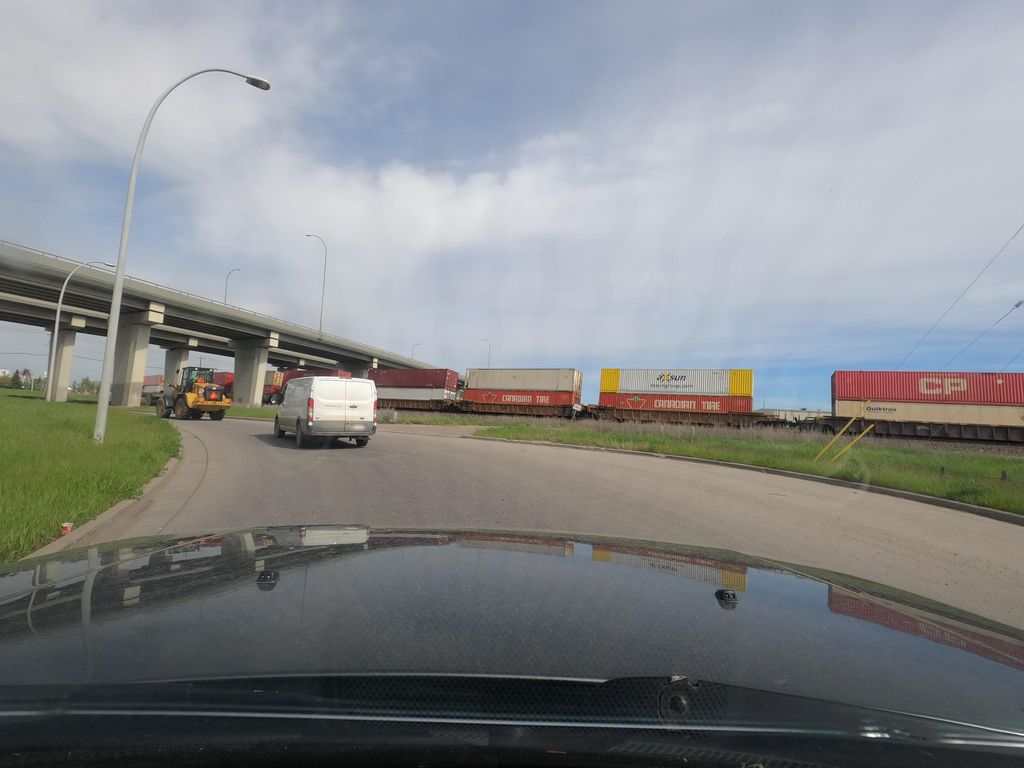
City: calgary